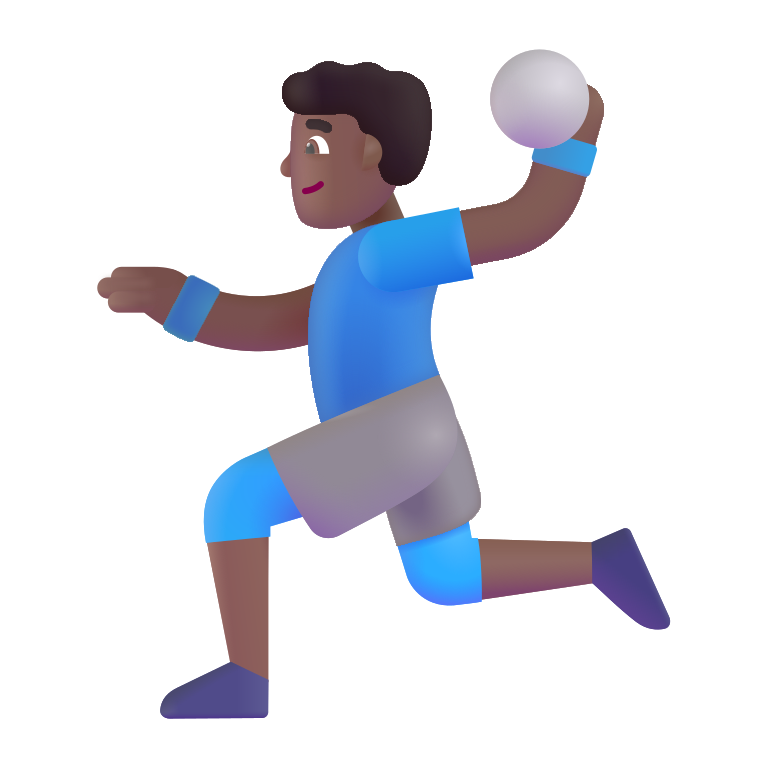
man playing handball color  dark